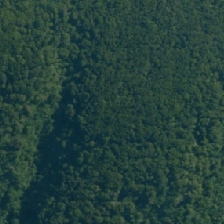
Land cover: manuka_kanuka